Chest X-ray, PA view. Patient: 57 years old, sex F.
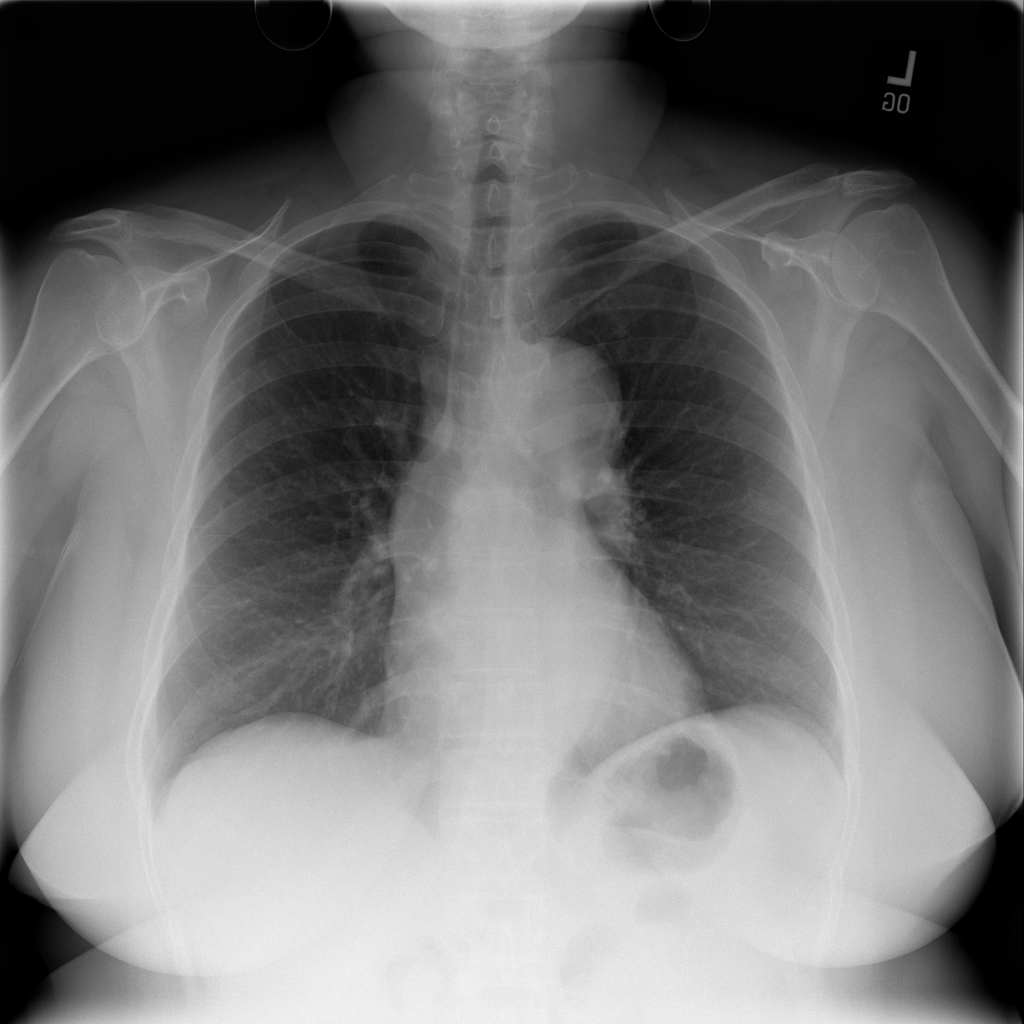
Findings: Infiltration